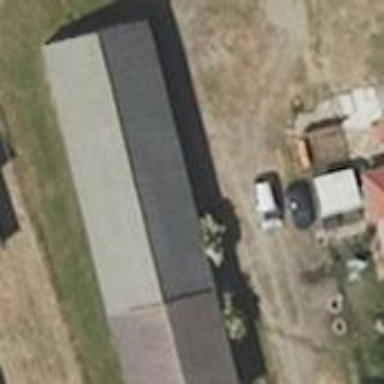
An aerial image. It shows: Shed.